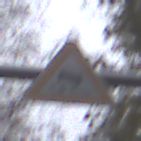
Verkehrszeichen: SchleuderOderRutschgefahr
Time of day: MorningAfternoon
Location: Outdoor (Nature)
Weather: Overcast
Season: Autumn
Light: Natural